Field crop: tomato
Growth stage: 2
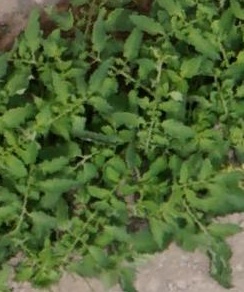
Species: tomato